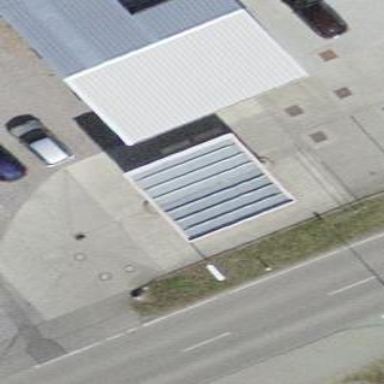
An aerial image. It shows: Building that serves as fuel station.